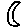
Label: moon